RGB frame:
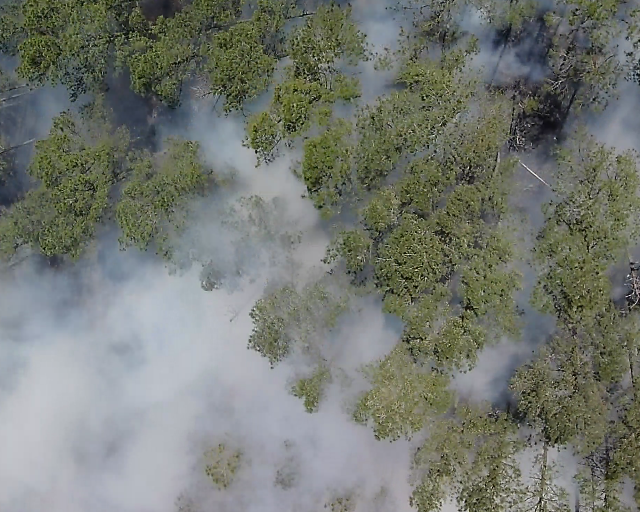
Thermal frame:
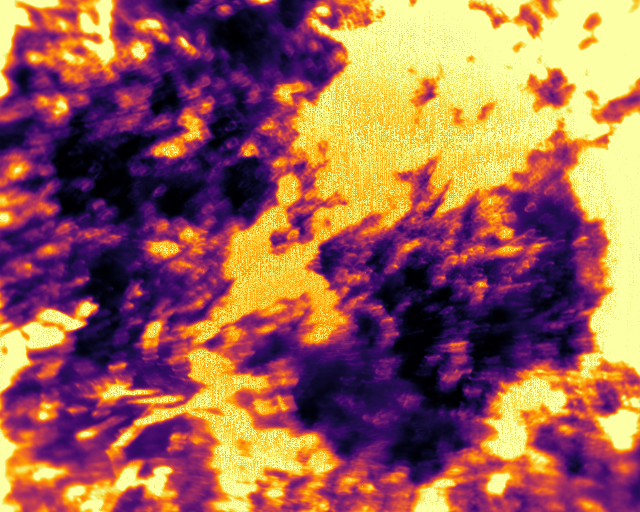
Captured: 2026-02-27 02:38:04
Pixels at or above 80 °C: 234637 (fraction of frame: 0.7161)